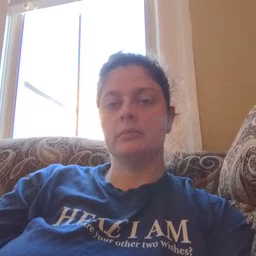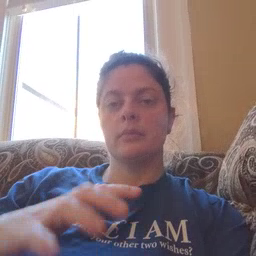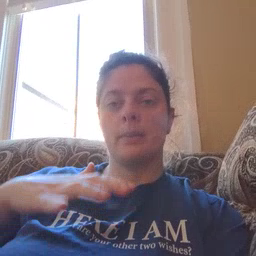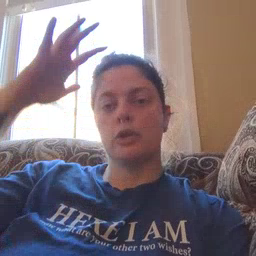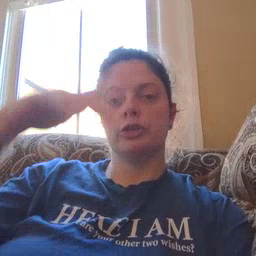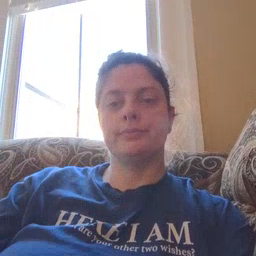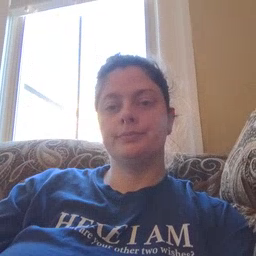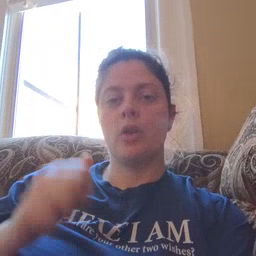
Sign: helicopter